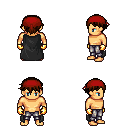
a pixel art fantasy rpg character, male body template, human, tanned skin, black cape, metal pants, brown short bangs hairstyle, red bandana, gold gloves, four views (front, back, left, right), 2x2 character sprite sheet, small pixel art, hard edges, no anti-aliasing